The plot shows one second of acceleration measured on a rotor kit. Determine the machine's mechanical condition. Answer with exactly one of: normal, misalignment, unbalance, looseness.
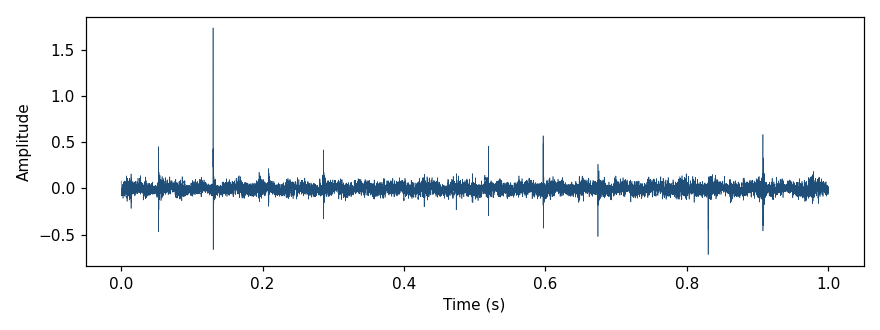
Answer: unbalance